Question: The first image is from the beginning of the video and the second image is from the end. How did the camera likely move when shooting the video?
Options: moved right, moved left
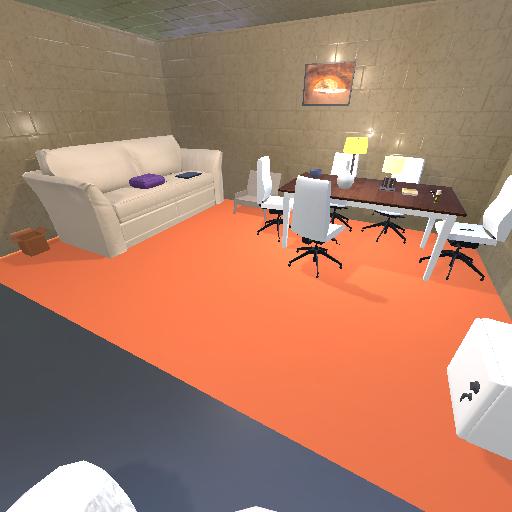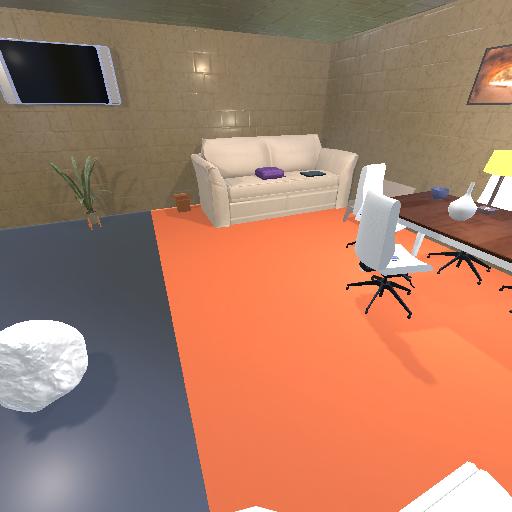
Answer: moved right